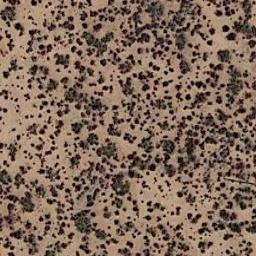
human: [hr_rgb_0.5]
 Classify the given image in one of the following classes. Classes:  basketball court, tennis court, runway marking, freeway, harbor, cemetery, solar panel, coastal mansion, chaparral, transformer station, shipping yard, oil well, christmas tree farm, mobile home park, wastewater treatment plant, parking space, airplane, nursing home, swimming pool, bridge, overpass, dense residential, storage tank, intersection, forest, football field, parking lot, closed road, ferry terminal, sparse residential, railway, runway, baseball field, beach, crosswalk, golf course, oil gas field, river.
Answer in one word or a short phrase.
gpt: chaparral